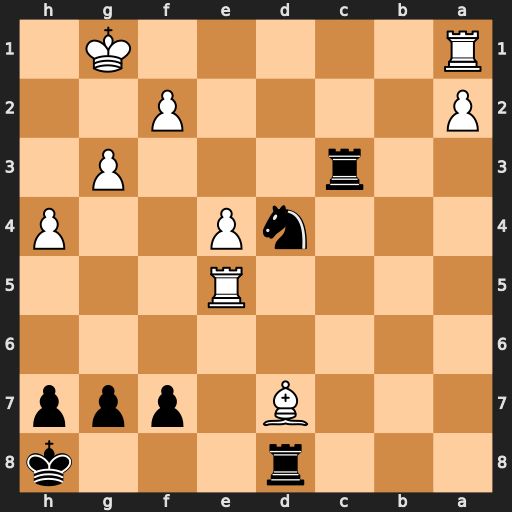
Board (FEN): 3r3k/3B1ppp/8/4R3/3nP2P/2r3P1/P4P2/R5K1
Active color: b
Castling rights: -
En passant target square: -
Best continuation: Nf3+ Kg2 Nxe5